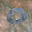
Label: 0